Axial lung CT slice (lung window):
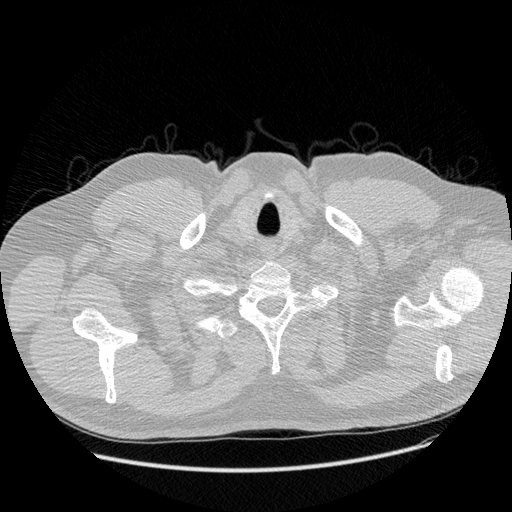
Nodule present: no